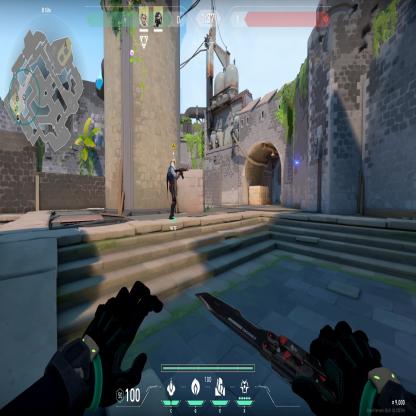
Label: teammate